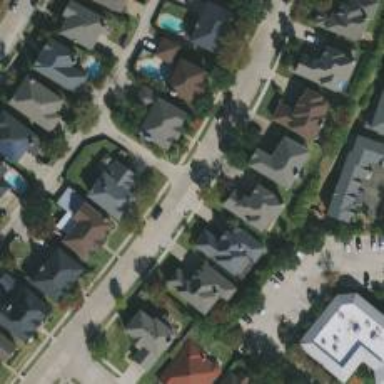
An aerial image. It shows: Alleyway designated as service road.